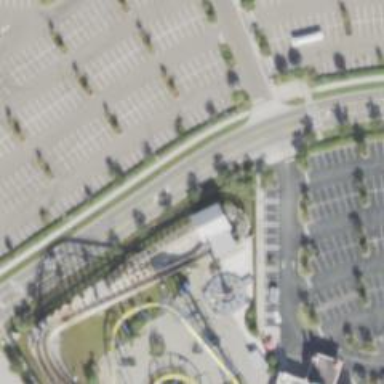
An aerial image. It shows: Roller coaster on bridge.